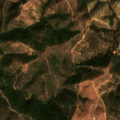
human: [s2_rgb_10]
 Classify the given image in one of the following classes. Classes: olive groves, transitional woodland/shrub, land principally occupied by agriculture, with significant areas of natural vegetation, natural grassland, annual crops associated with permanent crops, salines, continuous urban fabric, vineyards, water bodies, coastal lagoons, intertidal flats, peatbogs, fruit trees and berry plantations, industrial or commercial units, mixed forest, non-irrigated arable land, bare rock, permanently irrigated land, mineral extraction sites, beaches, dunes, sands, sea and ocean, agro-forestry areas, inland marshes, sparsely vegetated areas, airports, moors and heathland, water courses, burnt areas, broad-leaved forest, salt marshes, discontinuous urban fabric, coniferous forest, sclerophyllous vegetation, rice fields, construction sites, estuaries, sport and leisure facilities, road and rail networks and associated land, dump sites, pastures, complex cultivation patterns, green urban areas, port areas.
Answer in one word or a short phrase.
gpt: non-irrigated arable land, broad-leaved forest, transitional woodland/shrub